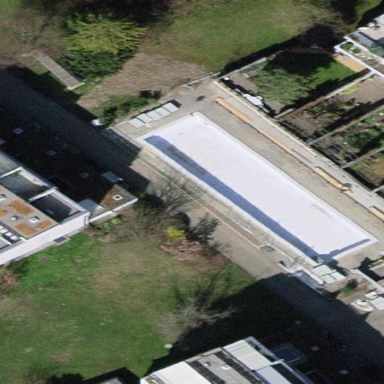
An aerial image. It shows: Swimming pool located in leisure land.